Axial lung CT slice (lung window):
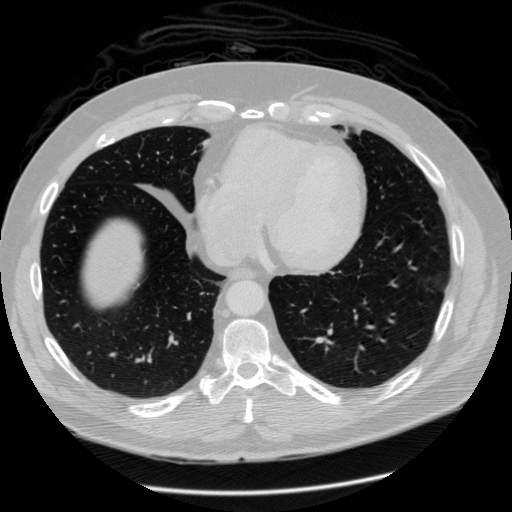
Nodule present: no